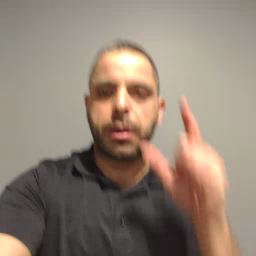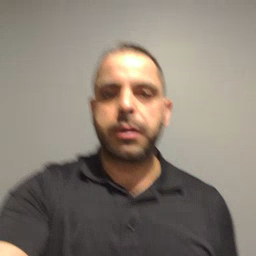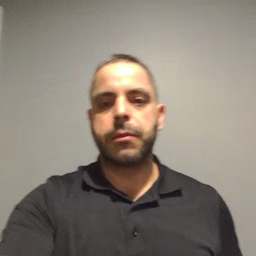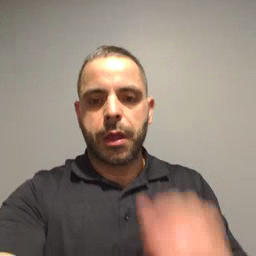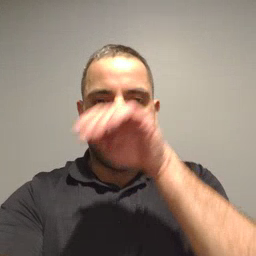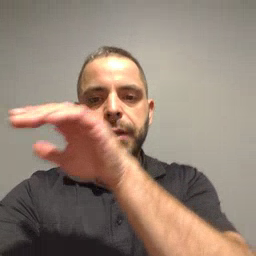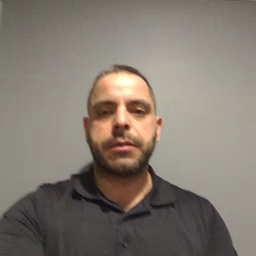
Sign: elephant